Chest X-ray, AP view. Patient: 10 years old, sex M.
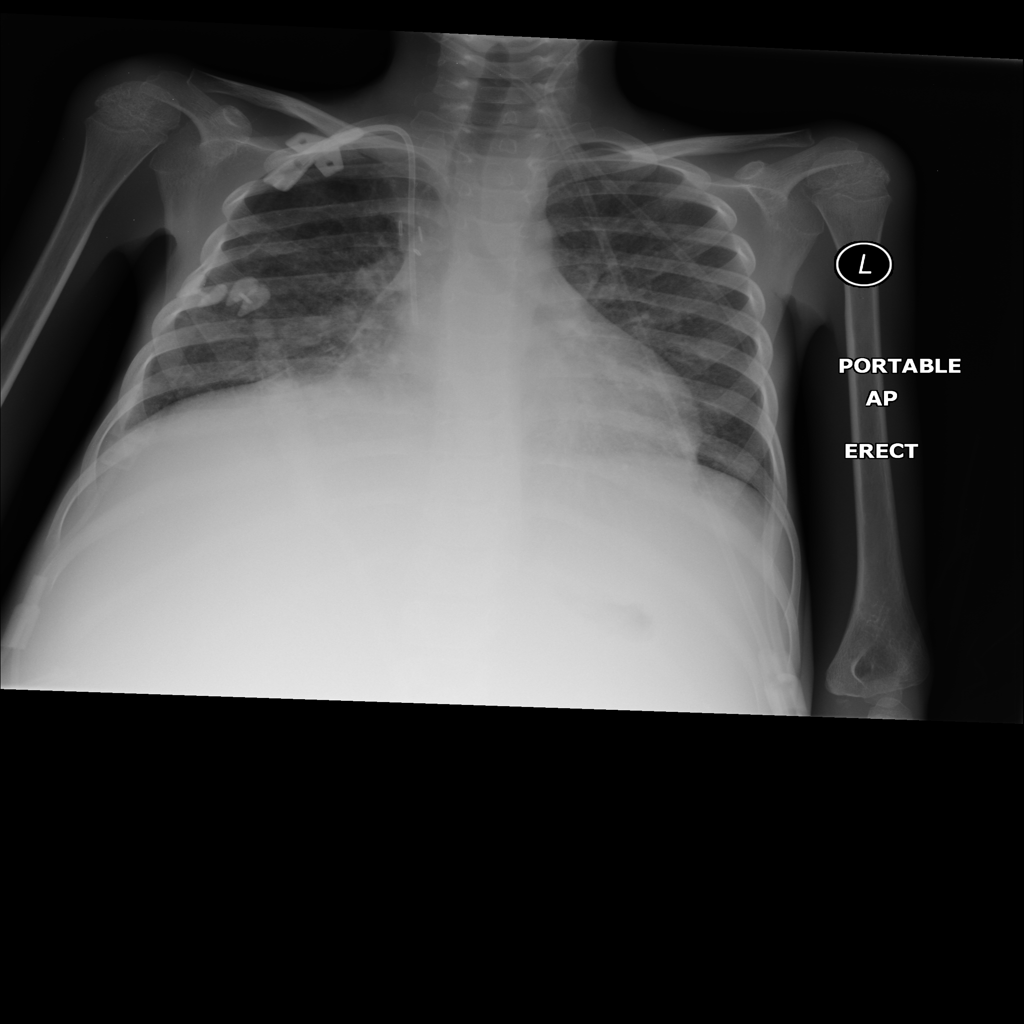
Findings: No Finding